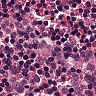
Metastatic tissue present: yes